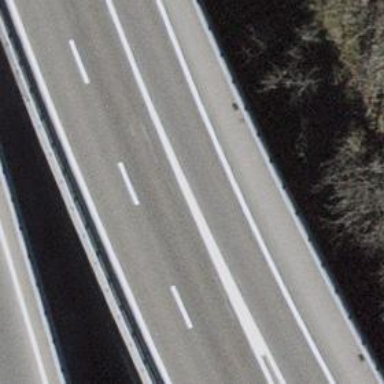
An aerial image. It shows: Bridge with asphalt surface on motorway link.